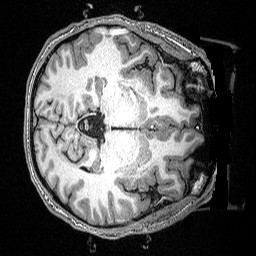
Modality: T1w
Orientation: axial
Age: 26
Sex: male
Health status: healthy
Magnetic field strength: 3 T
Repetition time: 2.53 s
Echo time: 0.00331 s